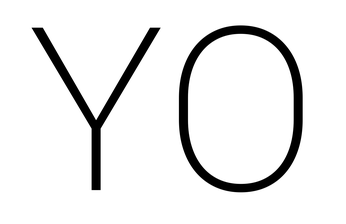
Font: Roboto_ExtraLight